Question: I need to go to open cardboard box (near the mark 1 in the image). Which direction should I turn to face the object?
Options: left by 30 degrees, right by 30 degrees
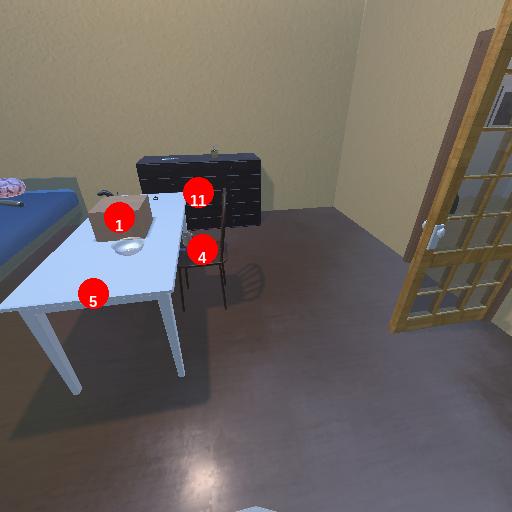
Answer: left by 30 degrees